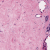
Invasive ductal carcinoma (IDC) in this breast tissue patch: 0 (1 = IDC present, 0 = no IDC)